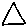
Label: triangle